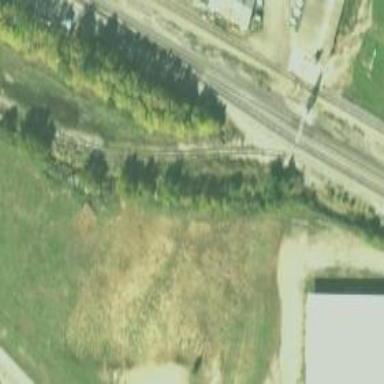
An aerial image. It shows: Abandoned railway.